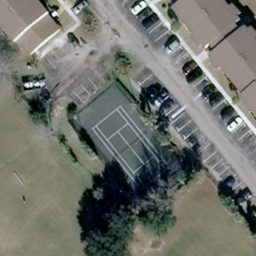
Label: tennis court